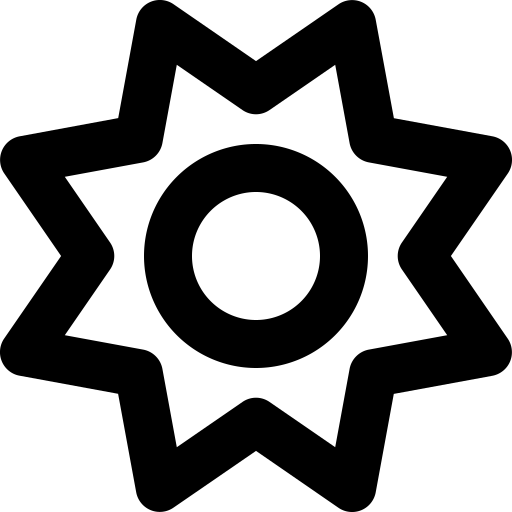
Tags: icon, FontAwesome, fa-icon, outline, sun